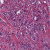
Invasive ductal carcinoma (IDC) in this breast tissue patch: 1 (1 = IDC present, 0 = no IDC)